Field crop: maize
Growth stage: 2
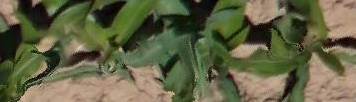
Species: maize